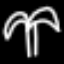
Label: palm tree